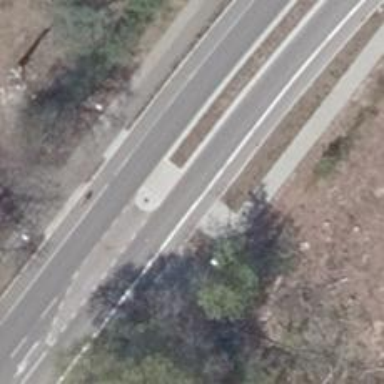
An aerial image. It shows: Unmarked footway crossing with island and markings.